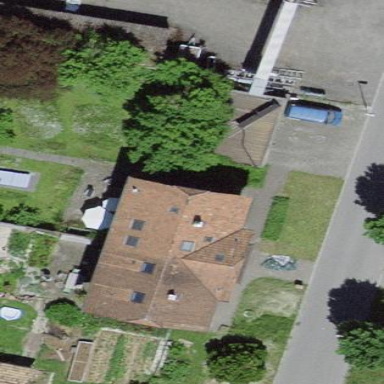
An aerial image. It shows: Terrace building.